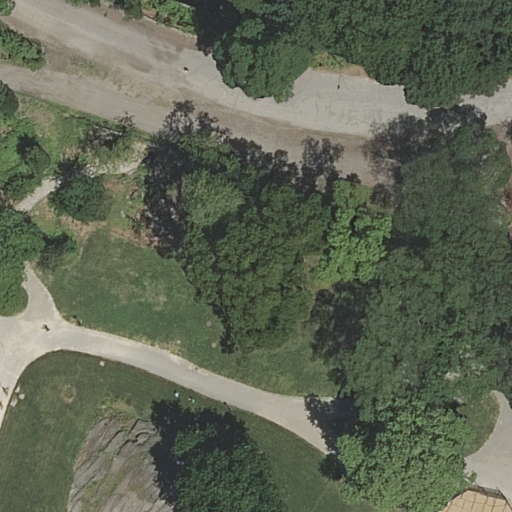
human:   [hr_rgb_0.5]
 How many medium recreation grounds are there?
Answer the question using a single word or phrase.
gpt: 0

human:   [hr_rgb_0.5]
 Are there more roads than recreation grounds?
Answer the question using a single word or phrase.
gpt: yes

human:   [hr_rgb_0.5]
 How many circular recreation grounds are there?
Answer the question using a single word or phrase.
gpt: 0

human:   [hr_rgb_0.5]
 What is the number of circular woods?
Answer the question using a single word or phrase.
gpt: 0

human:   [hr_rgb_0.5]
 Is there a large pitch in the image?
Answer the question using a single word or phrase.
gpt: yes

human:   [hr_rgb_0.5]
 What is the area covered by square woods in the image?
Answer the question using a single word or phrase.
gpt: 0m2

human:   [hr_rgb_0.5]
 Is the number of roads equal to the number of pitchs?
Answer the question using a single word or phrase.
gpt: no

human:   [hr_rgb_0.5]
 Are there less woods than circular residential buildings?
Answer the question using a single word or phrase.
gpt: no

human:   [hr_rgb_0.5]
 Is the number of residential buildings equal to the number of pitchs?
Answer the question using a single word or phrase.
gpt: no

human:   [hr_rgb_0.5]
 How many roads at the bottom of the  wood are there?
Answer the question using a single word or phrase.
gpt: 13

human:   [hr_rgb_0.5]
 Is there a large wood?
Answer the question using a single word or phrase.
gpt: yes

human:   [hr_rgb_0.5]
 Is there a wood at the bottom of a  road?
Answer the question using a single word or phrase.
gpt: no

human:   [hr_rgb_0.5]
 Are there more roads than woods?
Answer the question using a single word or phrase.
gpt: yes

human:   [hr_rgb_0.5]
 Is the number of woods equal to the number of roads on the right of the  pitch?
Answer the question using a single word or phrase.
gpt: yes

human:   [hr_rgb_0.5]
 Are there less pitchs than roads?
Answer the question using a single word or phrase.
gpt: yes

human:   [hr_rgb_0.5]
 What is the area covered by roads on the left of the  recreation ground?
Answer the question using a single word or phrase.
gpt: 0m2

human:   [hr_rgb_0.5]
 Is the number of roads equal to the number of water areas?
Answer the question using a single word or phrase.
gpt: no

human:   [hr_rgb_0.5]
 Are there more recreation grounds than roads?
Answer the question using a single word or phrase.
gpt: no

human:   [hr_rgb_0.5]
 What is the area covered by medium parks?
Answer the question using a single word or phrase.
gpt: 0m2

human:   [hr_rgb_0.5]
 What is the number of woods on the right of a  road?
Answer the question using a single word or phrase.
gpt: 1

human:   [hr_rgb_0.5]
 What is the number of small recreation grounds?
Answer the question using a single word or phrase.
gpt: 0

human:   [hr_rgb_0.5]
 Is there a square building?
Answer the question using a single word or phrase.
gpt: no

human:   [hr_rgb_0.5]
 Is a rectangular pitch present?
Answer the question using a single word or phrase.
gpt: no

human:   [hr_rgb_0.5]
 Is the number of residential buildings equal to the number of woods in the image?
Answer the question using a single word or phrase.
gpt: no

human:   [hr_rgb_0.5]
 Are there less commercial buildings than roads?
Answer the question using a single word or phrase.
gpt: yes

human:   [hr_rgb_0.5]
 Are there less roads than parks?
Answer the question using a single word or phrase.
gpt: no

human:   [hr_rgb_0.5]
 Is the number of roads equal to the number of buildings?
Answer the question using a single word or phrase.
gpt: no

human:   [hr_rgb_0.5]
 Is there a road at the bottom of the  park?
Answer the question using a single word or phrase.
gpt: yes

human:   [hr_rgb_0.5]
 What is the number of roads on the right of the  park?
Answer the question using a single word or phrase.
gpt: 0

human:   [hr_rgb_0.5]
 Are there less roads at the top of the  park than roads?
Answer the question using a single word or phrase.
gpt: yes

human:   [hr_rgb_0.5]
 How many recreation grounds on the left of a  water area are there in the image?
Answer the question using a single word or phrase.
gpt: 0

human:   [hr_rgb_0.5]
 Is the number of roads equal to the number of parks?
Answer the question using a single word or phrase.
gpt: no

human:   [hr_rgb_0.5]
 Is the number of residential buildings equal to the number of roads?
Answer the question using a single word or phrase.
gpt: no

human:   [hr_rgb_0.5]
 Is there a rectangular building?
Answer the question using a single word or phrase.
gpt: no

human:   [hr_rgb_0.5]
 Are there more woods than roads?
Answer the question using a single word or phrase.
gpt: no

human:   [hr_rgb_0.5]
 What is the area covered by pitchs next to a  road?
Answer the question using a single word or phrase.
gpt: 2265m2